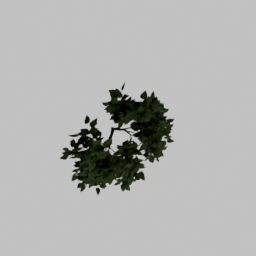
Label: nature